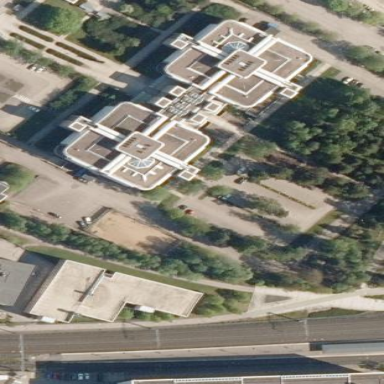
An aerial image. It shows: Office building.